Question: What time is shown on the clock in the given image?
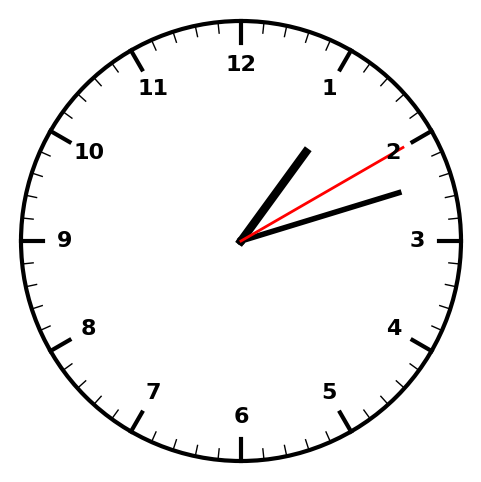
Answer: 01:12:10